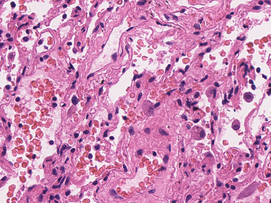
Tumor epithelial tissue: no
Tumor-associated stroma tissue: no
Normal tissue: yes